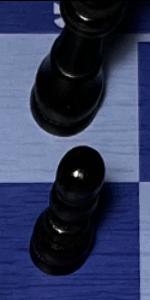
Label: Pawn_Black